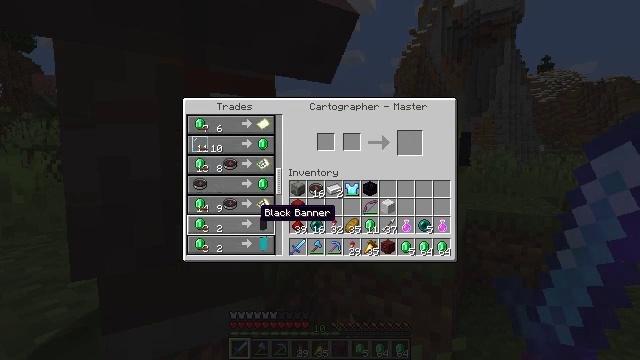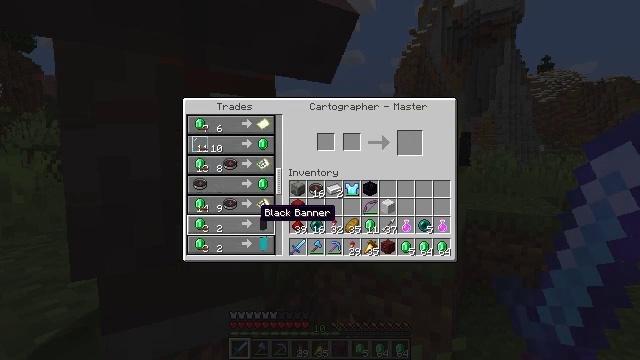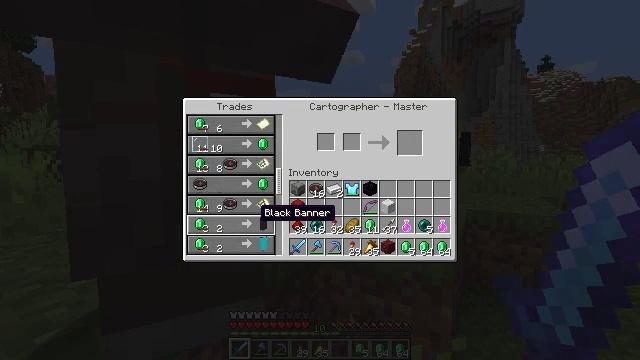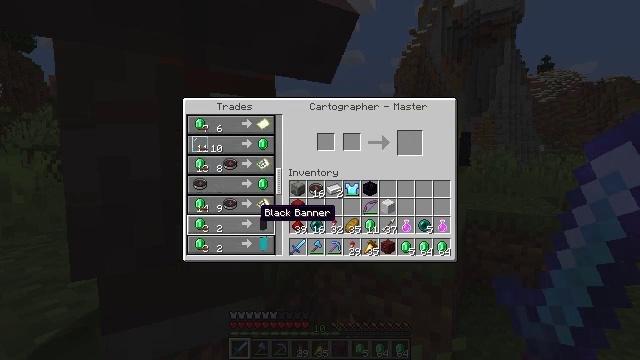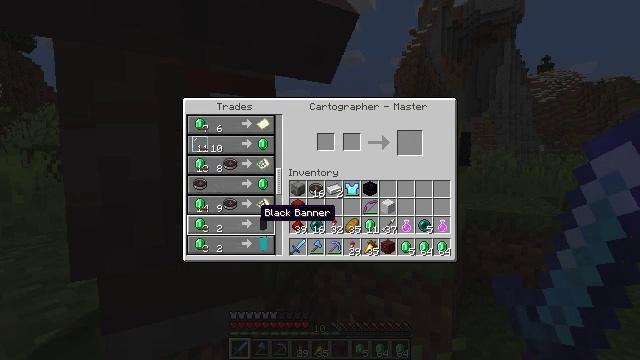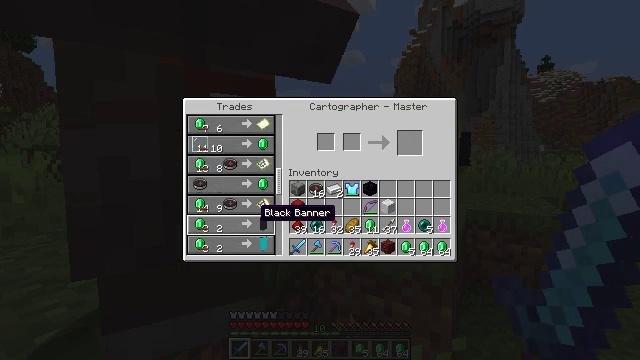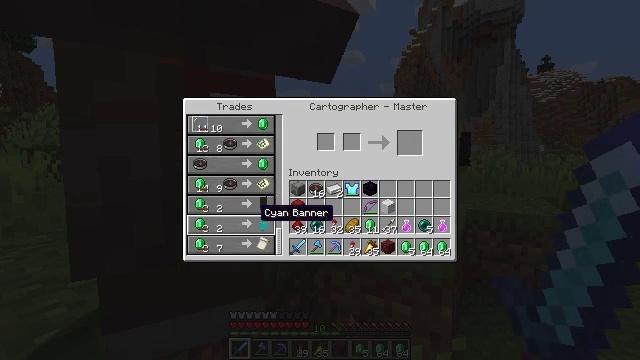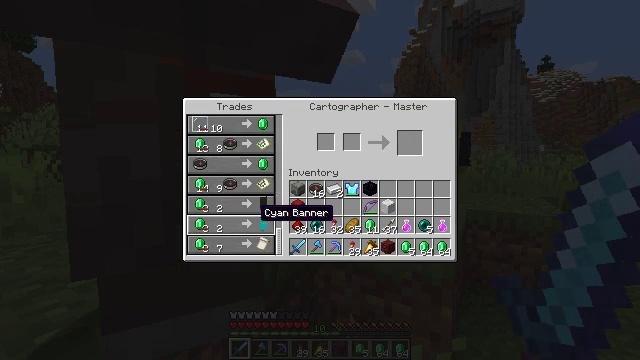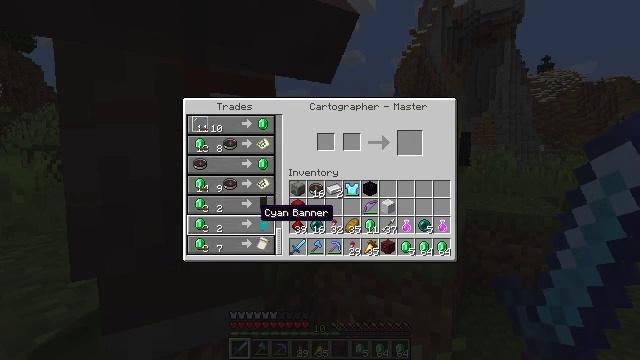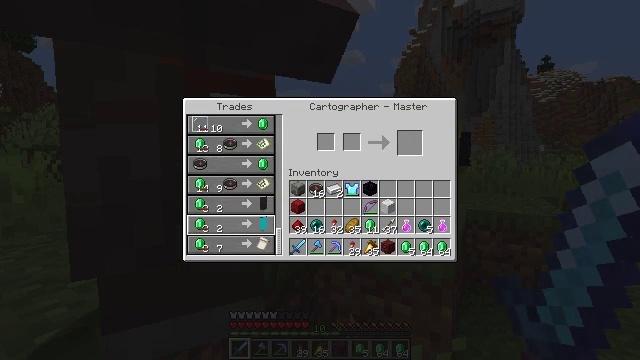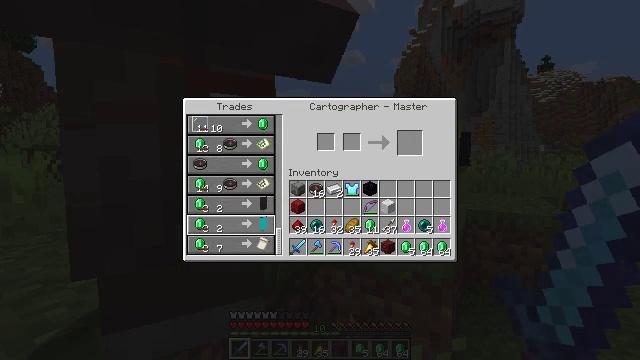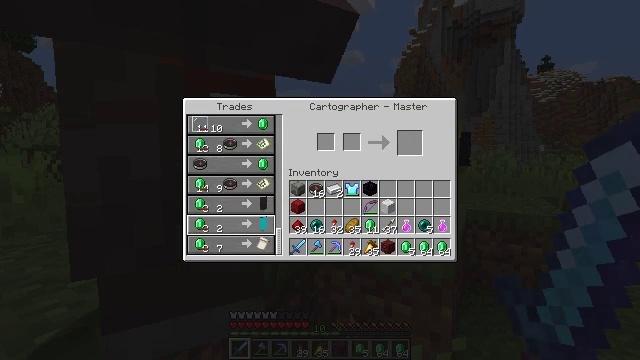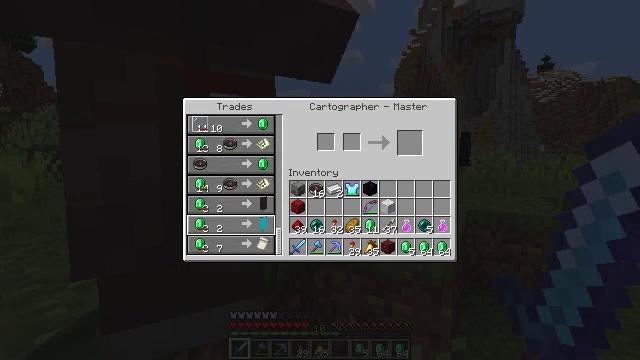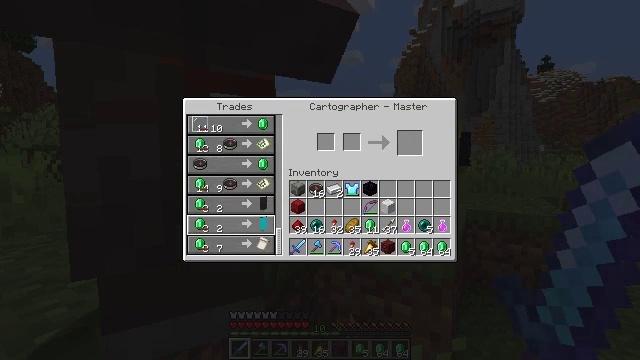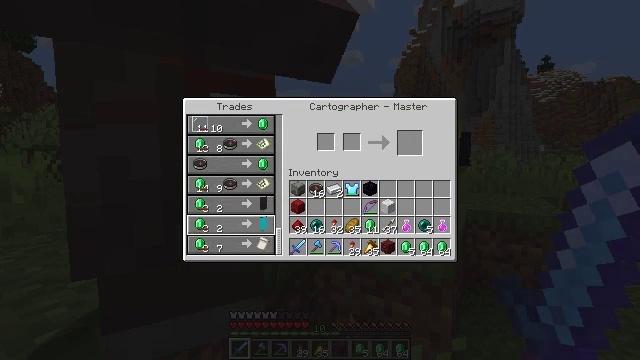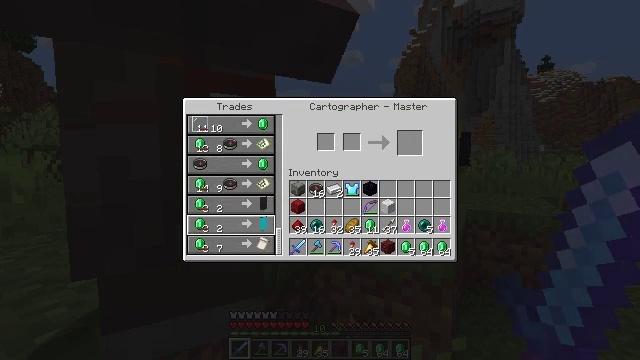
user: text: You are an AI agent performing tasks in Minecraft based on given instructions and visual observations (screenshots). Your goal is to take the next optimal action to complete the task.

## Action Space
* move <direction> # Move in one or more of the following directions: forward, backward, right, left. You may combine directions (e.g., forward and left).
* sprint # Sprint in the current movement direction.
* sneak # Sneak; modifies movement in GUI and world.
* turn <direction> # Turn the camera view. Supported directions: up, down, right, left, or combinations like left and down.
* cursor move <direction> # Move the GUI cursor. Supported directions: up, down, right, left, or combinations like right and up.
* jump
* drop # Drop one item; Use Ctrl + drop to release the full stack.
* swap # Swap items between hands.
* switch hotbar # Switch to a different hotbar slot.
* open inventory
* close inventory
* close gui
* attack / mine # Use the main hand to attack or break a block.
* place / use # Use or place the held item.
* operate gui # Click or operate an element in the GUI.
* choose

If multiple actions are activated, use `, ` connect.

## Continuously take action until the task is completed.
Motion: motion action
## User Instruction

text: Combine materials to craft a filled map.
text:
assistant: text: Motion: no_op
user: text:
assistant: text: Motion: no_op
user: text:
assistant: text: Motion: no_op
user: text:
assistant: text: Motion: no_op
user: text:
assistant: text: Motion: no_op
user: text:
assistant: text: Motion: no_op
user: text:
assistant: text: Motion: no_op
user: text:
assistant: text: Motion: no_op
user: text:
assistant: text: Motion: no_op
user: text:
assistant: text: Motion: no_op
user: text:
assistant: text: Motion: no_op
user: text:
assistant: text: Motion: no_op
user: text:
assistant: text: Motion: no_op
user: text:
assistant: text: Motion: no_op
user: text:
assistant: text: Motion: no_op
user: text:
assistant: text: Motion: no_op
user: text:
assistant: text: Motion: no_op
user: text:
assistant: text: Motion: no_op
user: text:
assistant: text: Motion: no_op
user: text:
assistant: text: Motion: no_op
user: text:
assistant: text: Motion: no_op
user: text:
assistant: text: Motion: no_op
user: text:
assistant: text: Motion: no_op
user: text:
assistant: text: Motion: no_op
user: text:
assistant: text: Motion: no_op
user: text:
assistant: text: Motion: cursor move left and up
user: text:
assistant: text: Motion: cursor move up
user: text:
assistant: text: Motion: no_op
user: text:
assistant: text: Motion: no_op
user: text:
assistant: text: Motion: no_op